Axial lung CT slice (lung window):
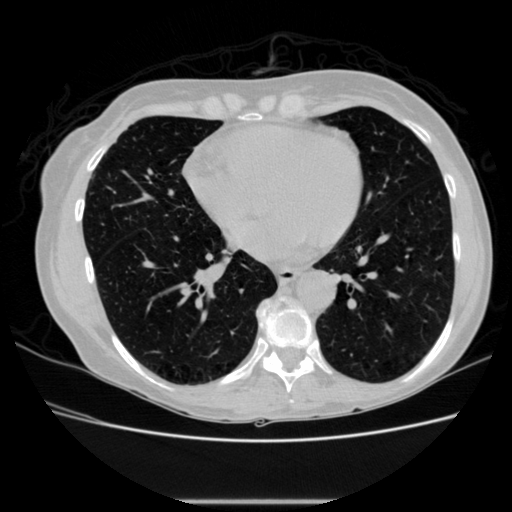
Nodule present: no